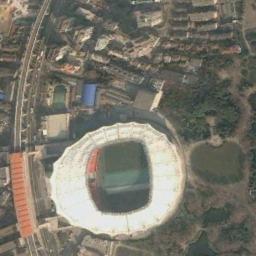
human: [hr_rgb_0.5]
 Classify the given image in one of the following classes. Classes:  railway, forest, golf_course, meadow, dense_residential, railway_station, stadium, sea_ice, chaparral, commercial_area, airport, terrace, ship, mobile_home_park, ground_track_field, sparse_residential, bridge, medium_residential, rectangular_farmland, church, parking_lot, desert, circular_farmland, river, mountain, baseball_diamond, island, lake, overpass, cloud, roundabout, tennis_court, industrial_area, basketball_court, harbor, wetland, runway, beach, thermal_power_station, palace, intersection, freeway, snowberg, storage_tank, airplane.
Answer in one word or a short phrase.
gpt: stadium